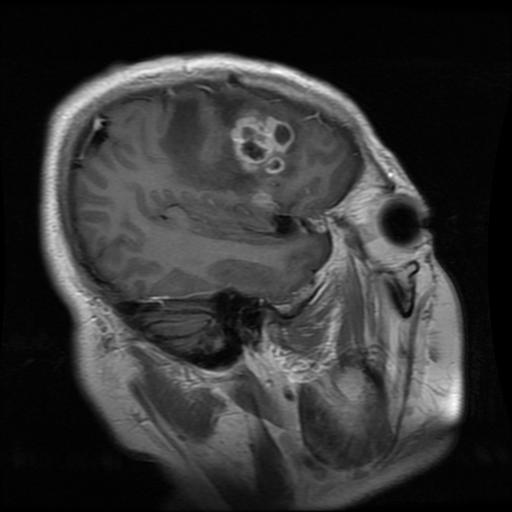
Label: glioma